Question: Hi i am trying to use mysqli_affected_rows function but it always return 0 can someone help. Trying to get it done theu MSQLI OOP.
'''
<?php
$servername ="localhost";
$username ="root";
$password ="testdb";
$database ="mydb";
$conn = new mysqli($servername, $username, $password, $database);
if($conn->connect_error)
{
die ("The Database connection is not established : " .connect_error);
}
echo "connection established";
//editing record
$sql_update = "update mytbl SET fname='Nitin Sharma' where sr=2";
echo "The affected Rows :" .mysqli_affected_rows($conn);
$conn->close();
?>
'''
Table Values:

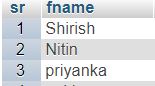
Answer: You need to first execute your query by 'mysqli_query'
'''
$sql_update = "update mytbl SET fname='Nitin Sharma' where sr=2";
$conn->mysqli_query($sql_update);
echo "The affected Rows :" .$conn->affected_rows;
'''